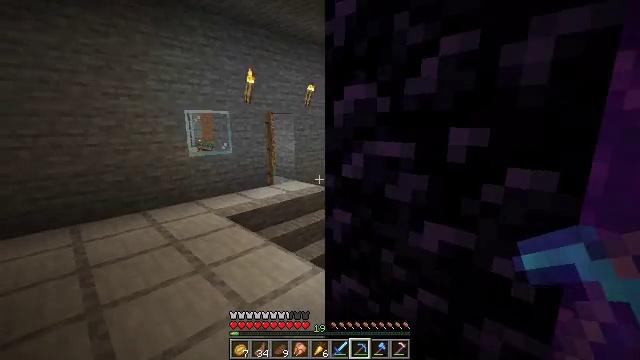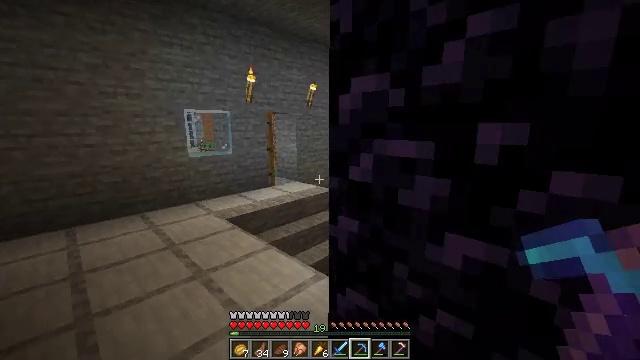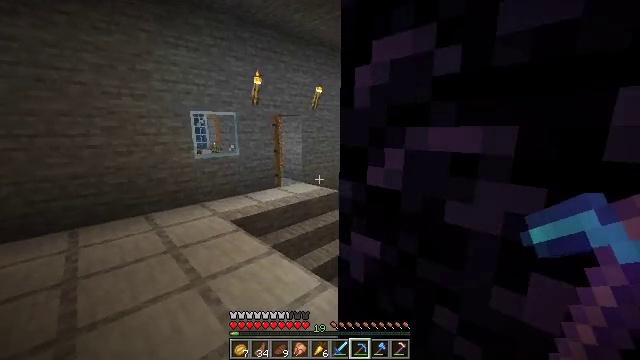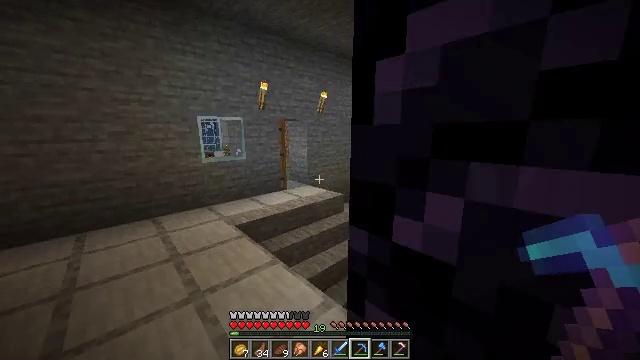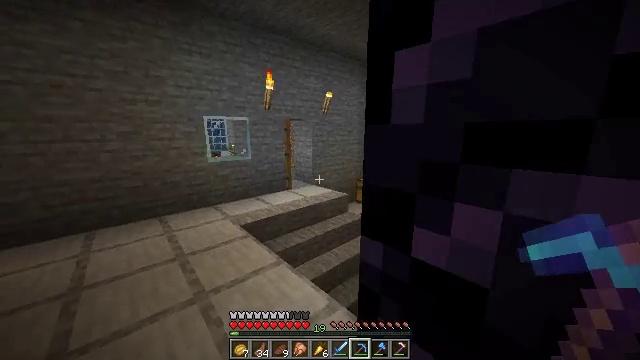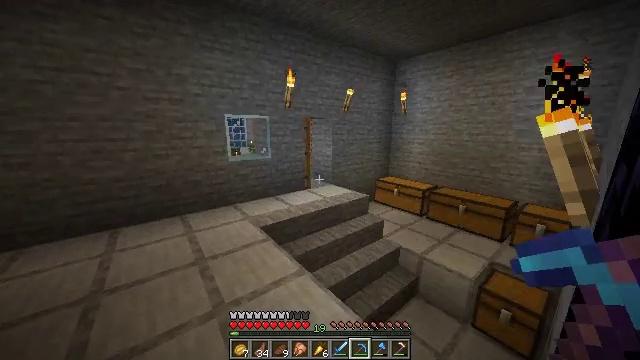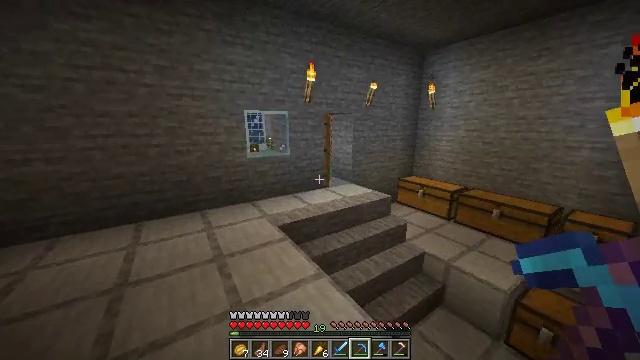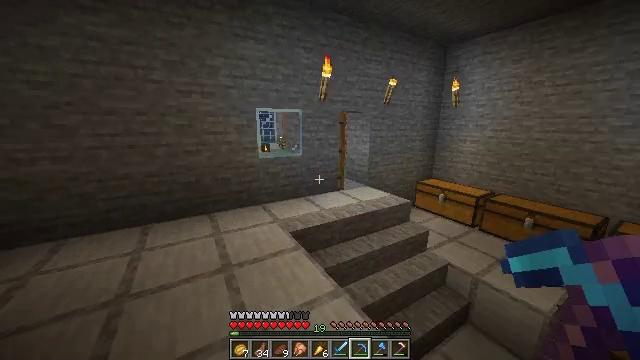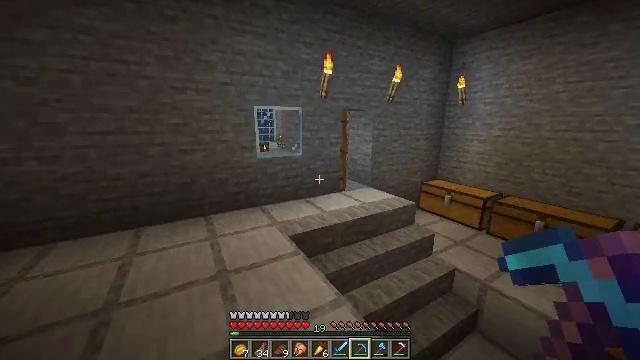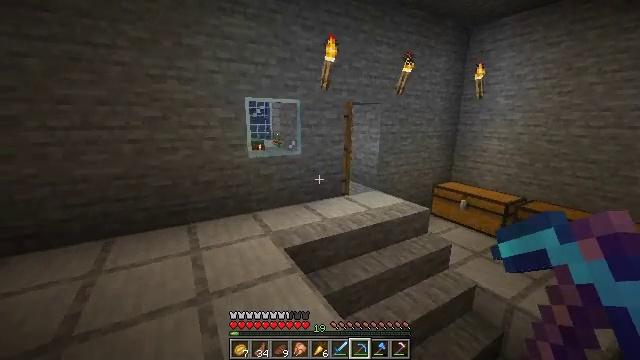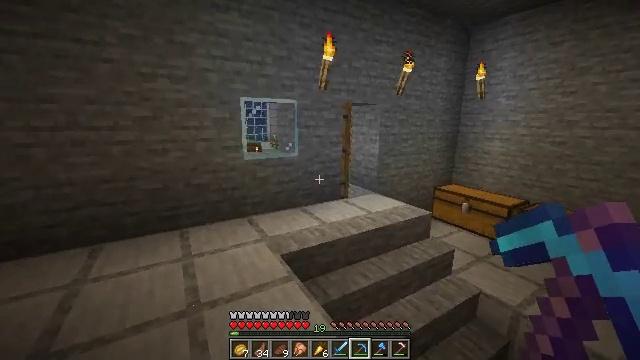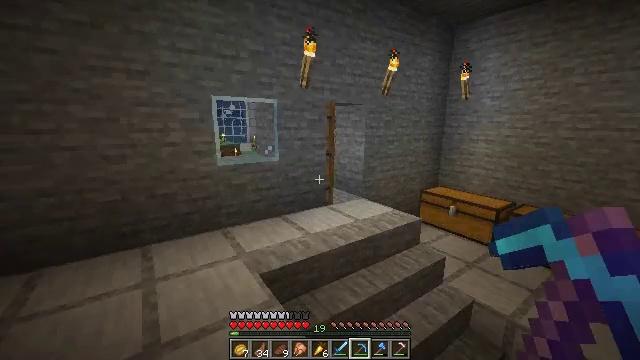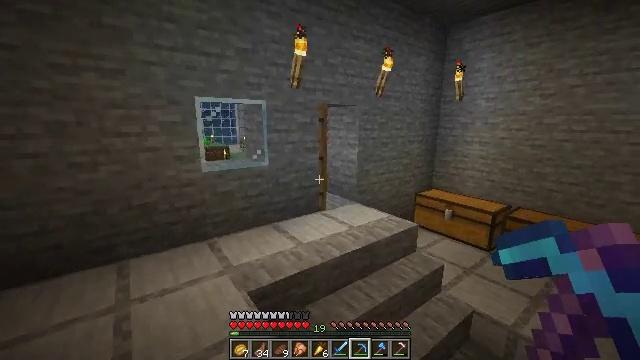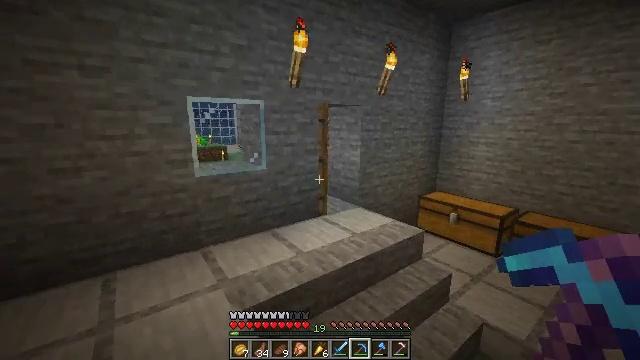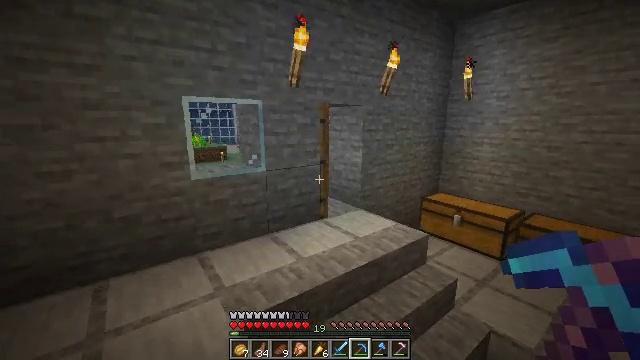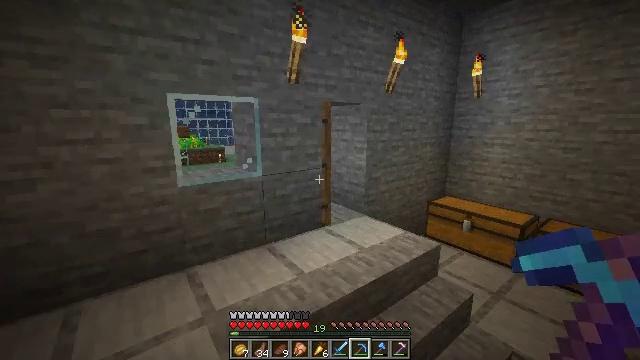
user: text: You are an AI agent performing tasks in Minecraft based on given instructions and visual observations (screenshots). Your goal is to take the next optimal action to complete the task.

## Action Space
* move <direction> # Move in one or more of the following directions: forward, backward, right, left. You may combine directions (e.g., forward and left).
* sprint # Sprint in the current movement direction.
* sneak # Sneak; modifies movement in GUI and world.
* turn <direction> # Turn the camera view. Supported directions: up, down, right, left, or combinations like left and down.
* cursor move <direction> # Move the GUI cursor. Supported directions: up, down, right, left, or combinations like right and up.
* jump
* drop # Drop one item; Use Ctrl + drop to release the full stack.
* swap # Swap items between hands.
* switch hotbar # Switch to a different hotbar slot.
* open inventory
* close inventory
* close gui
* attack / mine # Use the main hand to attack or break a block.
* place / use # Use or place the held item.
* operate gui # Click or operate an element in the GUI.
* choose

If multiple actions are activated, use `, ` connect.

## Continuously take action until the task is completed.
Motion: motion action
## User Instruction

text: Collect wheat crops.
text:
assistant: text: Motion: move forward, sprint
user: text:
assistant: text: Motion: move forward, sprint, turn left
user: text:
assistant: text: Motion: move forward, sprint, turn left
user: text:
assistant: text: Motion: move forward, sprint, turn left
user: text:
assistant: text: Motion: move forward, turn left
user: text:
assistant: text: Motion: move forward, turn left
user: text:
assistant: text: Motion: move forward, turn left
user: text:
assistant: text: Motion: move forward
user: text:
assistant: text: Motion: move forward
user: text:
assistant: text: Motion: move forward
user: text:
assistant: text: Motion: move forward, turn right
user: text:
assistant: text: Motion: move forward, turn right
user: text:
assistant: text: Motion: move forward
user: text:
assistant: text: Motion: move forward
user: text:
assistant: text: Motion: move forward
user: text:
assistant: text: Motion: move forward, turn right
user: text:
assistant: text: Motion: move forward, turn right
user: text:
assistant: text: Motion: move forward, turn right
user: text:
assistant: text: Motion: move forward
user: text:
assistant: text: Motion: move forward
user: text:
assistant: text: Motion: move forward
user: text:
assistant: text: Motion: move forward and move right, turn left
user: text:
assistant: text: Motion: move forward and move right, turn left
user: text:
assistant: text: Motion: move forward and move right, turn left
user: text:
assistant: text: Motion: move forward and move right, turn left and up
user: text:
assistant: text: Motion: move forward and move right, sprint, turn left and up
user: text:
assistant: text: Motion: move forward and move right, sprint, turn left
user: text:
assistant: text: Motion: move forward and move right, sprint, turn left
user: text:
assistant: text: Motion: move forward and move right, sprint
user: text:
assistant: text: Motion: move forward and move right, sprint